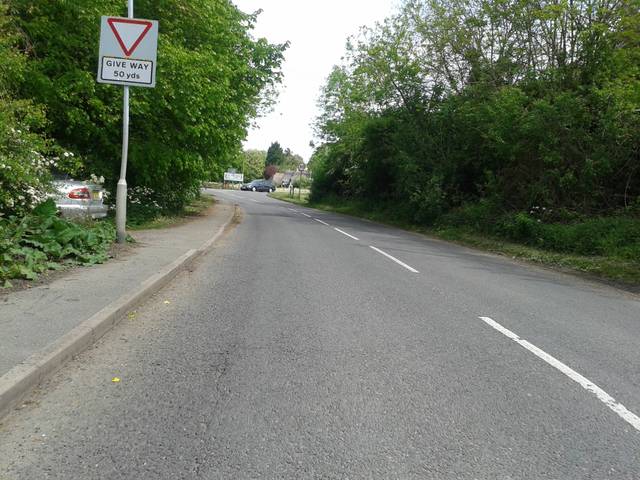
Region: United Kingdom
Coordinates: 52.176, 0.05697